Field crop: maize
Growth stage: 1
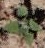
Species: chenopodium